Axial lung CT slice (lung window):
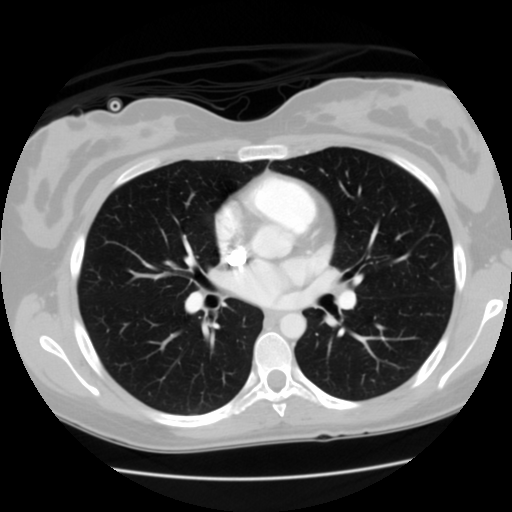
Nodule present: no